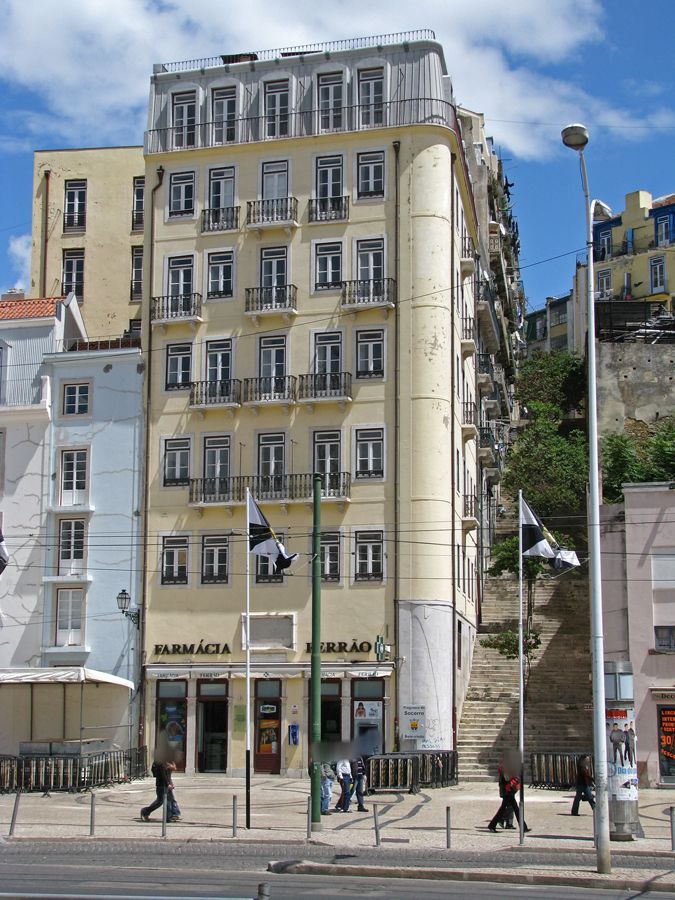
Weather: cloudy
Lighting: day
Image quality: good
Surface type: walking surface
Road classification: path, steps, pedestrian
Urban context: urban centre
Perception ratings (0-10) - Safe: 2.96, Lively: 7.25, Beautiful: 3.25, Boring: 6.07, Depressing: 5.16, Wealthy: 9.28